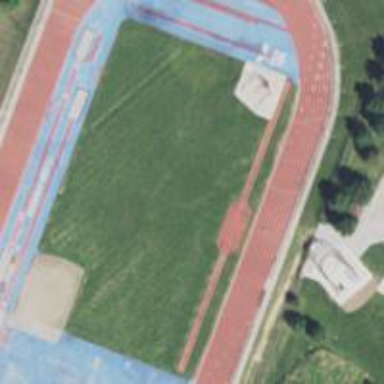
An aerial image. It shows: Athletics track located in leisure land area.